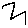
Label: zigzag